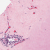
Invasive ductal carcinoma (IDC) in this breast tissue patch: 0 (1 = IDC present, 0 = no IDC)